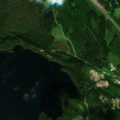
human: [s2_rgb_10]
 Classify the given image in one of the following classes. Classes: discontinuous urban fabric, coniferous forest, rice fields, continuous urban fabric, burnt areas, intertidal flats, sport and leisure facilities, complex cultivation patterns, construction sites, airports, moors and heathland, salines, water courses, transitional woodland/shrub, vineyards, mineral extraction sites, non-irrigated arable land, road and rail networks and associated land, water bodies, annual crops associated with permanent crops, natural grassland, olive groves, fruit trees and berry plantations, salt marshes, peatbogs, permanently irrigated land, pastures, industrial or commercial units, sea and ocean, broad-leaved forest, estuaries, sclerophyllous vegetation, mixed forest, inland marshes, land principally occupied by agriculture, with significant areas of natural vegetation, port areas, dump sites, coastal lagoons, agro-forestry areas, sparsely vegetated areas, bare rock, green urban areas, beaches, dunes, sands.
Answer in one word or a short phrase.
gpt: discontinuous urban fabric, coniferous forest, mixed forest, water bodies